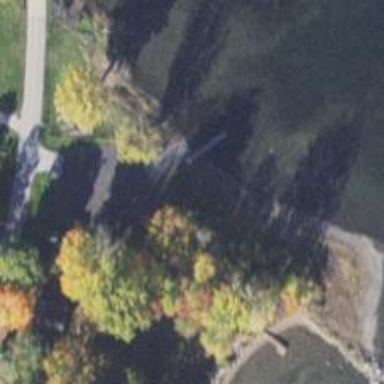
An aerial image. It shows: Slipway on service road for leisure land activities.